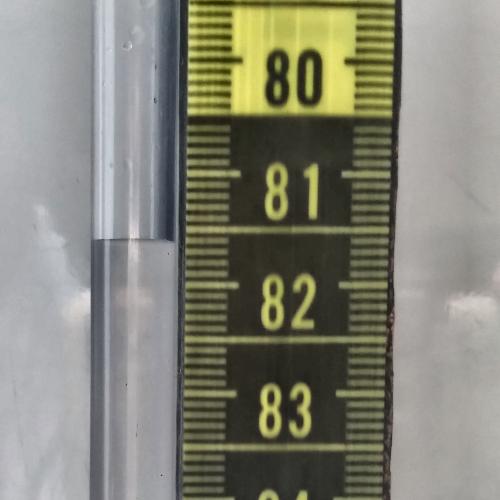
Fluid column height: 81.6 cm